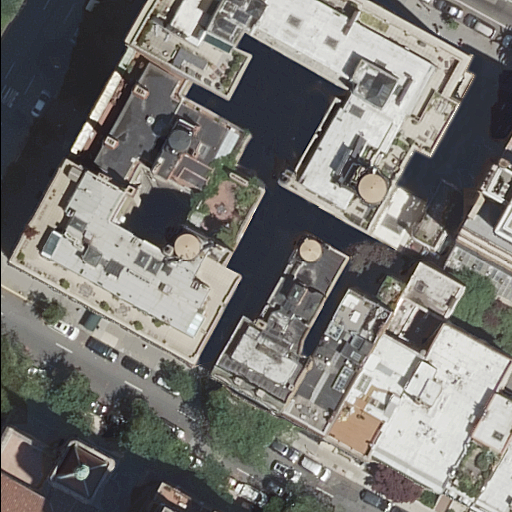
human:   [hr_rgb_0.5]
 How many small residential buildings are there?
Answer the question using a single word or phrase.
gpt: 4

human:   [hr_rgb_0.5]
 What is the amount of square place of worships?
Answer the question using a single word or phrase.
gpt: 0

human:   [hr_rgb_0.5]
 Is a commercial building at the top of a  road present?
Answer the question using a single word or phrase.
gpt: no

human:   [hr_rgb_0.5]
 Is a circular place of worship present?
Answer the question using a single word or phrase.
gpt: no

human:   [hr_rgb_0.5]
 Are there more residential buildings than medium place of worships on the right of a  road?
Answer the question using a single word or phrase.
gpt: yes

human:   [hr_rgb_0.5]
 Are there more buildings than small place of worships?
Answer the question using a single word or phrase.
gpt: yes

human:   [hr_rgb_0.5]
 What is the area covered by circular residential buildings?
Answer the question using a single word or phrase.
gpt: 0m2

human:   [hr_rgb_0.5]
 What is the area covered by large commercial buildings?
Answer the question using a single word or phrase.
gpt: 0m2

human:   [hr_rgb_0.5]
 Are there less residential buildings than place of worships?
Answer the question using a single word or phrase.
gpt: no

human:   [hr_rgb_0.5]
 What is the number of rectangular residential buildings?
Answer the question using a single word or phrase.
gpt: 6

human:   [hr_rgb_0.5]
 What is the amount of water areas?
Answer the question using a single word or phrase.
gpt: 0

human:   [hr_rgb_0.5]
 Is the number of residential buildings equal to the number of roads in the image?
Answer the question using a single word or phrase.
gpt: no

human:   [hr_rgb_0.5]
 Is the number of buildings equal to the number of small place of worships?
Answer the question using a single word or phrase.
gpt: no

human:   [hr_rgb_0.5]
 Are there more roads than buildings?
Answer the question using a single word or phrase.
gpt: no

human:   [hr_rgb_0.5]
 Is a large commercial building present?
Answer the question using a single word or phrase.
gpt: no

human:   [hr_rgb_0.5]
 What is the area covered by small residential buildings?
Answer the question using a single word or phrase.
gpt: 88m2

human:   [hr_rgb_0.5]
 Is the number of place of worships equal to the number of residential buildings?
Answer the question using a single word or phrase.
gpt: no

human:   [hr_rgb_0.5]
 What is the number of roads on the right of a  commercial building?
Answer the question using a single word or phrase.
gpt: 0

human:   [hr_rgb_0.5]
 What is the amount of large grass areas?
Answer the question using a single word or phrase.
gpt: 0

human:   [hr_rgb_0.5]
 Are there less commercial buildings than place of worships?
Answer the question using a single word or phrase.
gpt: yes

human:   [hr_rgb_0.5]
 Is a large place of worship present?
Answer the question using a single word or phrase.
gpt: no

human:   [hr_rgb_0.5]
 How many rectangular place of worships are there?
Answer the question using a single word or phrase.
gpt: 1

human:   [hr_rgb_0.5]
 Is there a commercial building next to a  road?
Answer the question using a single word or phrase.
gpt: no

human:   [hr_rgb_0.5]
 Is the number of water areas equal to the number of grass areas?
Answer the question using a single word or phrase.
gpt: no

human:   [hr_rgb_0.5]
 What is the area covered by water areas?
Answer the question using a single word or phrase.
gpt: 0m2

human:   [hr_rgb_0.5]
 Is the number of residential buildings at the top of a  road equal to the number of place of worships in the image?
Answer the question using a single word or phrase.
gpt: no

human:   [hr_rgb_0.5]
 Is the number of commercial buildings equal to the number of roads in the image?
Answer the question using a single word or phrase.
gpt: no

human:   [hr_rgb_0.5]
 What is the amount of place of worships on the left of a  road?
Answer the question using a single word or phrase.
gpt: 1

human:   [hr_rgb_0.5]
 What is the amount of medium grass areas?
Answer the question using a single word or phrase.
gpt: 0

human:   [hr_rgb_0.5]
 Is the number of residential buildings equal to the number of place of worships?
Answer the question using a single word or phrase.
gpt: no

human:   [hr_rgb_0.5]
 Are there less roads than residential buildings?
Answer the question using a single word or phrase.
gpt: yes

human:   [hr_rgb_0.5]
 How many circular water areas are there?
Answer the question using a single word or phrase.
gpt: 0

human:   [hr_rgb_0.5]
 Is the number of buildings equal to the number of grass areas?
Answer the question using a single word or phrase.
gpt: no

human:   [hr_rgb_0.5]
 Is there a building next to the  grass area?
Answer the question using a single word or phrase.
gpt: yes

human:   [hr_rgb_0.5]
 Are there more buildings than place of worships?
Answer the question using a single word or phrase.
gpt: yes

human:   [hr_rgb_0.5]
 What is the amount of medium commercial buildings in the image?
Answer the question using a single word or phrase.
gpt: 0